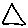
Label: triangle